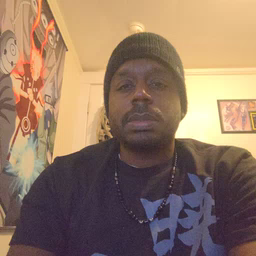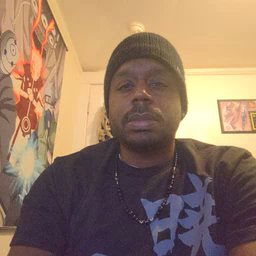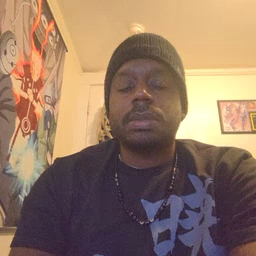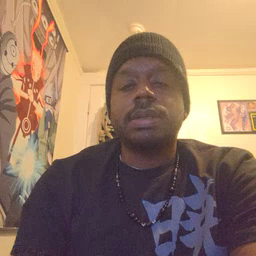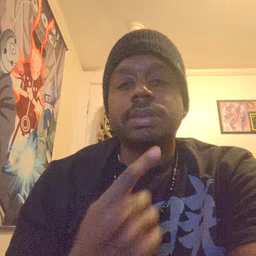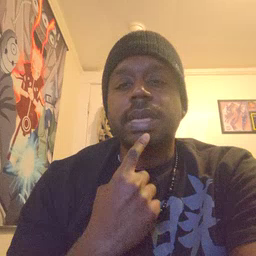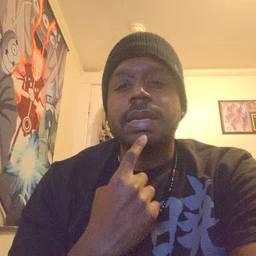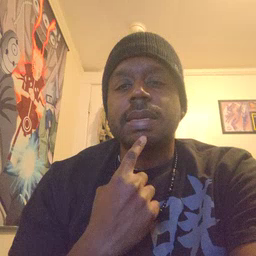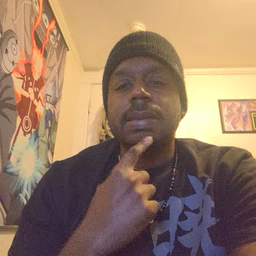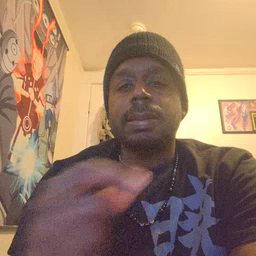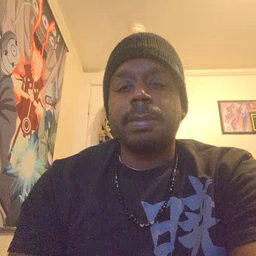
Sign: say